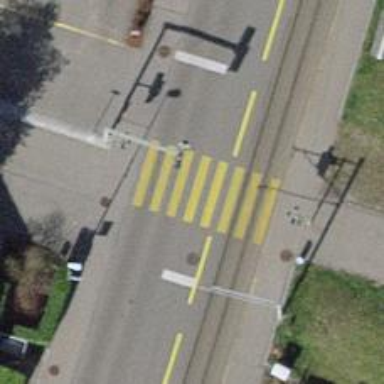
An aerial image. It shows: Road with traffic signals at crossing.